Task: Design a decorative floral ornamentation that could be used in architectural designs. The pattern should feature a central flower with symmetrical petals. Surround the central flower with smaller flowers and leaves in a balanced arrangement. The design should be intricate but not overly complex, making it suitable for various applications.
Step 942:
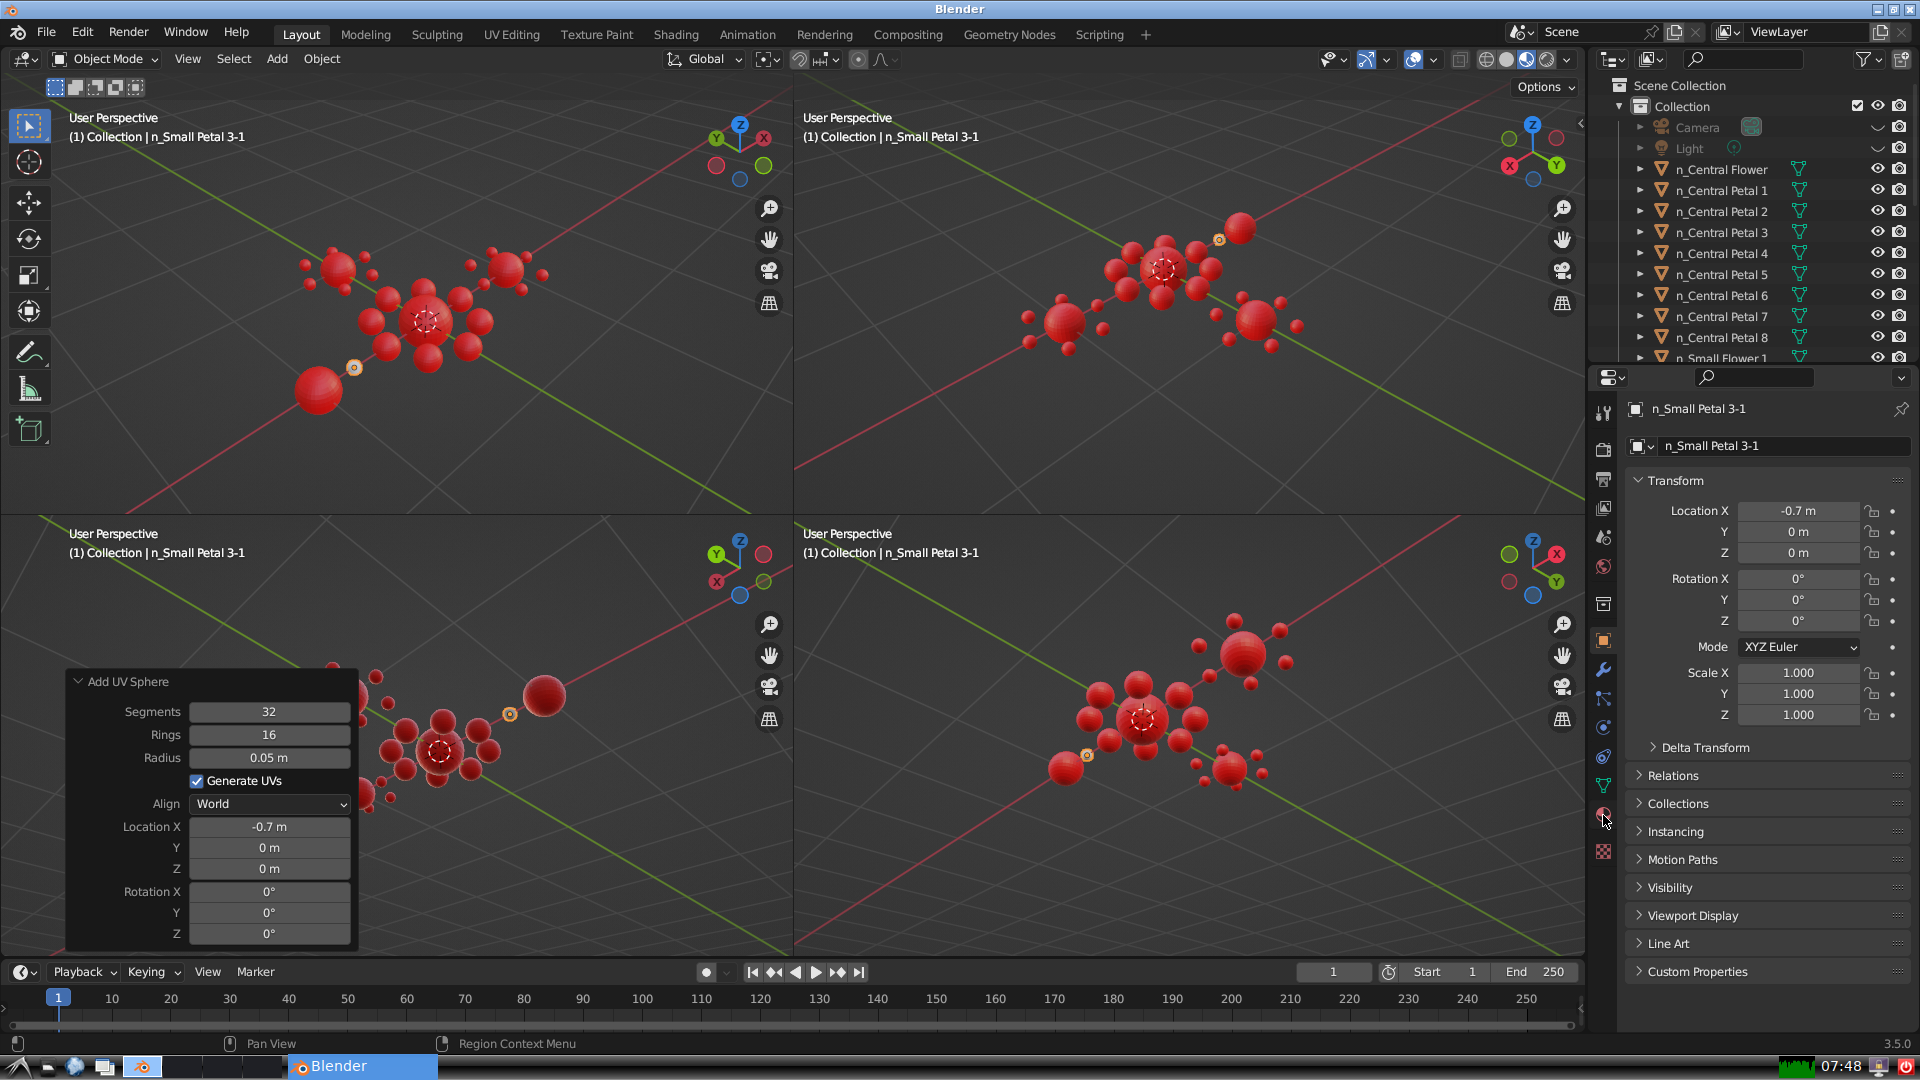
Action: click: no